Current action and preconditions to check: trajectory_clear

Your task: For each precondition in the list above, predict whether it will hold at this action.

Consider the current scene as observed from the mobile robot's camera, and analyze the predicted future states of all dynamic agents (e.g., people, animals, vehicles, or any moving entities) within the NEXT SECOND.

IMPORTANT: Only answer "very likely" if you are absolutely certain—based on strong, clear evidence—that a dynamic agent will violate the precondition in the predicted future state. Do NOT answer "very likely" for unlikely, ambiguous, or low-probability risks.

Ask yourself for each precondition: Is there a high probability, with clear and convincing evidence, that the predicted future states of any dynamic agent will interfere with the predicted future state of the currently executing action within the NEXT SECOND, causing that precondition to fail?

Assess the risk level based on these predictions. Use "likely" or "very likely" if motions create a clear risk of interference.

Use "neutral" or "improbable" if agents are nearby but their predicted paths are clearly diverging or non-conflicting.

Failure Risk Categories: "very improbable", "improbable", "neutral", "likely", "very likely"

Answer Format: Output ONLY the probability_of_failure value from these categories: "very improbable", "improbable", "neutral", "likely", "very likely"

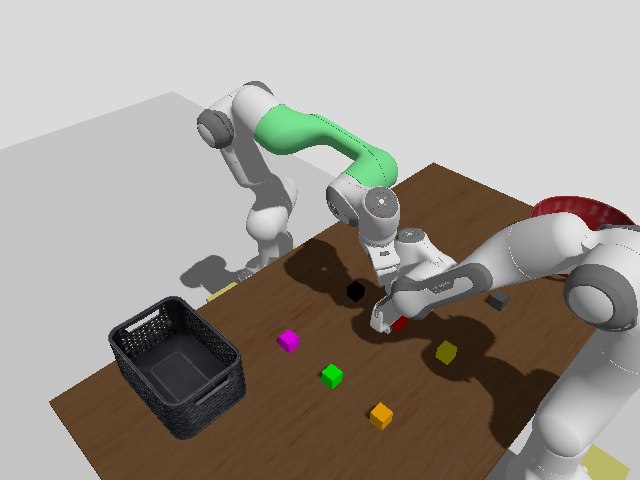

Answer: very likely